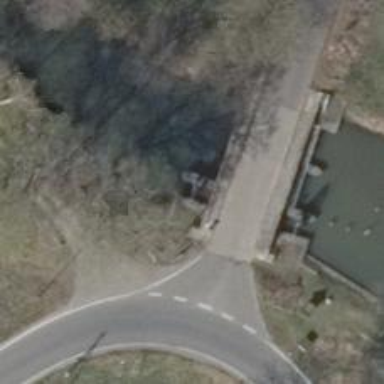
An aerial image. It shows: Lock gate along waterway.